Question: I'm hitting into an issue when trying to serialize a Java object with as an attribute using .
I'm using JDK 1.7

Same issue with dom4j 1.5.2.
Java Object :
'''
package test.t4;
import org.dom4j.Document;
public class Movie implements java.io.Serializable {
private static final long serialVersionUID = 1L;
private String title;
private String director;
private transient int code;
private int year;
private Document docXml;
public Movie() {
super();
}
public Movie(String title, String director, int code, int year) {
super();
this.title = title;
this.director = director;
this.code = code;
this.year = year;
}
//Getters and Setters
@Override
public String toString() {
return "Movie [title=" + title + ", director=" + director + ", year="
+ year + ", docXml=" + docXml + "]";
}
}
'''
Main Class:
'''
package test.t4;
import java.io.FileOutputStream;
import java.io.FileWriter;
import java.io.IOException;
import java.util.HashMap;
import java.util.Map;
import org.dom4j.Document;
import org.dom4j.DocumentHelper;
import org.dom4j.Element;
import org.dom4j.io.OutputFormat;
import org.dom4j.io.XMLWriter;
import org.jboss.marshalling.Marshaller;
import org.jboss.marshalling.MarshallerFactory;
import org.jboss.marshalling.Marshalling;
import org.jboss.marshalling.MarshallingConfiguration;
import org.jboss.marshalling.river.RiverMarshallerFactory;
public final class WriteExample {
final static String file = "D:/TEST/serialization/jboss40.ser";
public static void main(String[] args) {
Document docXml = null;
Movie mov0 = new Movie("The Hobbit: An Unexpected Journey",
"Peter Jackson", 123456780, 2012);
docXml = createDocument();
mov0.setDocXml(docXml);
Map<String, Movie> maps = new HashMap<String, Movie>();
maps.put("Hobbit", mov0);
System.out.println("maps : " + maps);
goMarshall(maps);
//serialize(maps);//When using the native Serialization Java API, the serialization works.
}
public static void serialize(Map<String, Movie> maps) {
try {
FileOutputStream fileOut = new FileOutputStream(fileJDKSerialize);
ObjectOutputStream out = new ObjectOutputStream(fileOut);
out.writeObject(maps);
out.close();
fileOut.close();
System.out
.printf("Serialized data is saved in " + fileJDKSerialize);
} catch (IOException i) {
i.printStackTrace();
}
}
public static Document createDocument() {
Document document = DocumentHelper.createDocument();
Element starring = document.addElement("Starring");
Element actor1 = starring.addElement("actor")
.addAttribute("name", "Martin Freeman")
.addAttribute("character", "Bilbo").addText("Good morning.");
Element actor2 = starring
.addElement("actor")
.addAttribute("name", "Ian McKellen")
.addAttribute("character", "Gandalf")
.addText(
"What do you mean? Do you mean to wish me a good morning or do you mean that it is a good morning whether I want it or not? Or perhaps you mean to say that you feel good on this particular morning. Or are you simply stating that this is a morning to be good on? ");
return document;
}
public static void goMarshall(Object obj) {
// Get the factory for the "river" marshalling protocol
final MarshallerFactory marshallerFactory = new RiverMarshallerFactory();// Marshalling.getProvidedMarshallerFactory("river");
// Create a configuration
final MarshallingConfiguration configuration = new MarshallingConfiguration();
// Use version 3
configuration.setVersion(3);
FileOutputStream os = null;
try {
final Marshaller marshaller = marshallerFactory
.createMarshaller(configuration);
os = new FileOutputStream(file);
marshaller.start(Marshalling.createByteOutput(os));
marshaller.writeObject(obj);
marshaller.finish();
os.close();
} catch (IOException e) {
System.err.print("Marshalling failed: ");
e.printStackTrace();
}
}
}
'''
Error StackTrace:
> maps : {Hobbit=Movie [title=The Hobbit: An Unexpected Journey,
director=Peter Jackson, year=2012,
docXml=org.dom4j.tree.DefaultDocument@570c16b7 [Document: name null]]}
at
org.jboss.marshalling.river.RiverObjectOutputStream.defaultWriteObject(RiverObjectOutputStream.java:162)
at org.dom4j.QName.writeObject(QName.java:239) at
sun.reflect.NativeMethodAccessorImpl.invoke0(Native Method) at
sun.reflect.NativeMethodAccessorImpl.invoke(NativeMethodAccessorImpl.java:57)
at
sun.reflect.DelegatingMethodAccessorImpl.invoke(DelegatingMethodAccessorImpl.java:43)
at java.lang.reflect.Method.invoke(Method.java:606) at
org.jboss.marshalling.reflect.SerializableClass.callWriteObject(SerializableClass.java:271)
at
org.jboss.marshalling.river.RiverMarshaller.doWriteSerializableObject(RiverMarshaller.java:976)
at
org.jboss.marshalling.river.RiverMarshaller.doWriteObject(RiverMarshaller.java:854)
at
org.jboss.marshalling.river.RiverMarshaller.doWriteFields(RiverMarshaller.java:1032)
at
org.jboss.marshalling.river.RiverMarshaller.doWriteSerializableObject(RiverMarshaller.java:988)
at
org.jboss.marshalling.river.RiverMarshaller.doWriteSerializableObject(RiverMarshaller.java:967)
at
org.jboss.marshalling.river.RiverMarshaller.doWriteObject(RiverMarshaller.java:854)
at
org.jboss.marshalling.river.RiverMarshaller.doWriteObject(RiverMarshaller.java:569)
at
org.jboss.marshalling.river.RiverMarshaller.doWriteFields(RiverMarshaller.java:1032)
at
org.jboss.marshalling.river.RiverMarshaller.doWriteSerializableObject(RiverMarshaller.java:988)
at
org.jboss.marshalling.river.RiverMarshaller.doWriteObject(RiverMarshaller.java:854)
at
org.jboss.marshalling.river.RiverMarshaller.doWriteObject(RiverMarshaller.java:569)
at
org.jboss.marshalling.river.RiverMarshaller.doWriteFields(RiverMarshaller.java:1032)
at
org.jboss.marshalling.river.RiverMarshaller.doWriteSerializableObject(RiverMarshaller.java:988)
at
org.jboss.marshalling.river.RiverMarshaller.doWriteObject(RiverMarshaller.java:854)
at
org.jboss.marshalling.river.RiverMarshaller.doWriteObject(RiverMarshaller.java:569)
at
org.jboss.marshalling.river.RiverMarshaller.doWriteFields(RiverMarshaller.java:1032)
at
org.jboss.marshalling.river.RiverMarshaller.doWriteSerializableObject(RiverMarshaller.java:988)
at
org.jboss.marshalling.river.RiverMarshaller.doWriteObject(RiverMarshaller.java:854)
at
org.jboss.marshalling.river.RiverMarshaller.doWriteFields(RiverMarshaller.java:1032)
at
org.jboss.marshalling.river.RiverMarshaller.doWriteSerializableObject(RiverMarshaller.java:988)
at
org.jboss.marshalling.river.RiverMarshaller.doWriteObject(RiverMarshaller.java:854)
at
org.jboss.marshalling.river.BlockMarshaller.doWriteObject(BlockMarshaller.java:65)
at
org.jboss.marshalling.river.BlockMarshaller.writeObject(BlockMarshaller.java:56)
at
org.jboss.marshalling.MarshallerObjectOutputStream.writeObjectOverride(MarshallerObjectOutputStream.java:50)
at
org.jboss.marshalling.river.RiverObjectOutputStream.writeObjectOverride(RiverObjectOutputStream.java:179)
at
java.io.ObjectOutputStream.writeObject(ObjectOutputStream.java:343)
at java.util.HashMap.writeObject(HashMap.java:1129) at
sun.reflect.NativeMethodAccessorImpl.invoke0(Native Method) at
sun.reflect.NativeMethodAccessorImpl.invoke(NativeMethodAccessorImpl.java:57)
at
sun.reflect.DelegatingMethodAccessorImpl.invoke(DelegatingMethodAccessorImpl.java:43)
at java.lang.reflect.Method.invoke(Method.java:606) at
org.jboss.marshalling.reflect.SerializableClass.callWriteObject(SerializableClass.java:271)
at
org.jboss.marshalling.river.RiverMarshaller.doWriteSerializableObject(RiverMarshaller.java:976)
at
org.jboss.marshalling.river.RiverMarshaller.doWriteObject(RiverMarshaller.java:854)
at
org.jboss.marshalling.AbstractObjectOutput.writeObject(AbstractObjectOutput.java:58)
at
org.jboss.marshalling.AbstractMarshaller.writeObject(AbstractMarshaller.java:111)
at test.t4.WriteExample.goMarshall(WriteExample.java:119) at
test.t4.WriteExample.main(WriteExample.java:43) Caused by: an
exception which occurred: in field qname in field attributes in
field content in field content in field docXml in object
java.util.HashMap@9ffb6306
The issue is detected precisely in the object .
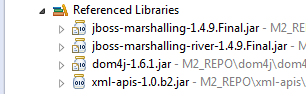
Answer: The reason this happens is explained in the Java Serialization specification:
> The class's writeObject method, if implemented, is responsible for
saving the state of the class. Either ObjectOutputStream's
defaultWriteObject or writeFields method must be called once (and only
once) before writing any optional data that will be needed by the
corresponding readObject method to restore the state of the object;
even if no optional data is written, defaultWriteObject or writeFields
must still be invoked once. If defaultWriteObject or writeFields is
not invoked once prior to the writing of optional data (if any), then
the behavior of instance deserialization is undefined in cases where
the ObjectInputStream cannot resolve the class which defined the
writeObject method in question.
Note the sentence "...defaultWriteObject or writeFields method be called once (and only once) writing any optional data..." (emphasis added).
That said, I've been thinking about trying to find a way to be more lenient about this restriction, but for now there isn't a simple fix, short of adding in a class substitution to both ends that swaps out that class for one that is properly serializable in a compliant manner.
Thanks to <URL>
Thank you David, i understand now. But i still have a question, when using the native Java Serialization API the issue is not encountered and the Serialization works (The spec. violation in dom4j doesn't seem to bother the questioned Java API). Is there any difference form JBoss Marshalling ?
(I updated the example above).
Yes because the Oracle serialization implementation is more lenient than the specification.
The Java Serialization specification for more detail : <URL>